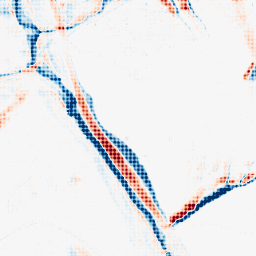
Category: morphological
Decomposition family: morphological_ellipse
Decomposition parameters: operation: average
width: 5
height: 20
Upsampling method: sinc_blackman
Upsampling parameters: scale: 4
kernel_size: 4
Upsampling scale: 4